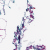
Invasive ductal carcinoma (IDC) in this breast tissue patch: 0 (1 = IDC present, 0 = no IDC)